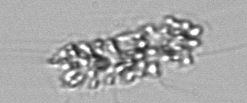
Label: Chaetoceros_didymus_TAG_external_flagellate